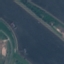
Land use / land cover class: River